Question: I want a jQuery horizontal tab pane (screenshot below) where clicking on a tab loads an external page in the div but where clicking on it after it is loaded does not load the page again.
There are 7 tabs 'Wall', 'Latest', 'Discussion', 'Poll', 'Club Message', 'Create'.

A demo can be seen here <URL>
I want the TAB to load the page once, and next time the user clicks on it, it should show the page from browser cache, not from the server.
What is the best way to code this?
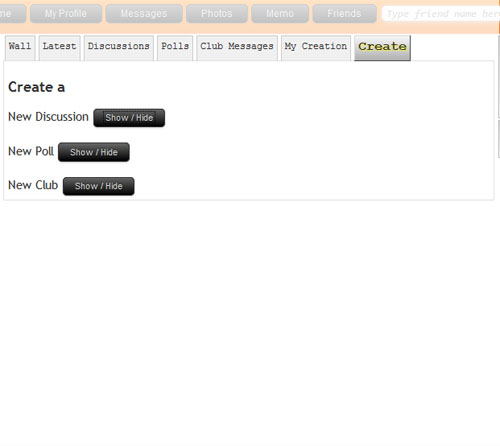
Answer: Try something like this:
'''
var cache = {};
function loadTab(tabObj) {
if(!tabObj || !tabObj.length){ return; }
$(containerId).fadeOut(100);
var target = tabObj.attr('href');
if (cache[target] !== undefined) {
$(containerId).html(cache[target]);
$(containerId).slideDown('medium');
$(containerId).fadeIn('slow');
} else {
$(containerId).load(tabObj.attr('href'), function()
{
cache[target] = $(containerId).html();
$(containerId).slideDown('medium');
$(containerId).fadeIn('slow');
});
}
}
'''